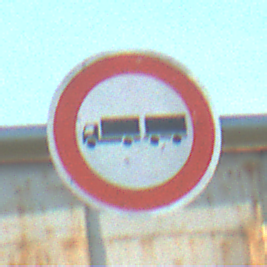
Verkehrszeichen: VerbotLastkraftwagenMitAnhaenger
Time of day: MorningAfternoon
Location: Outdoor (Suburban)
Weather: Clear
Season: NotSpecified
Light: Natural